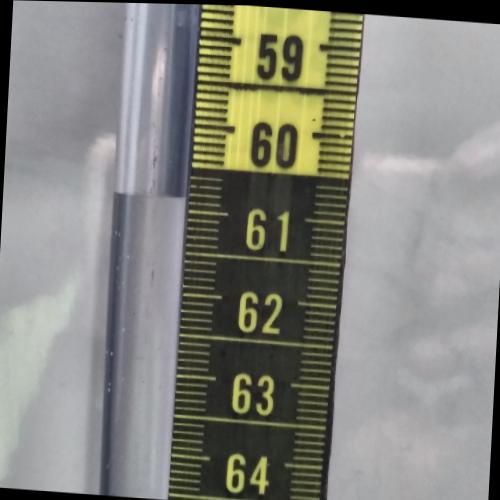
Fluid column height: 60.8 cm